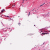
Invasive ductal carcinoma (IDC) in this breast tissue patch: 0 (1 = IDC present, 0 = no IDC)